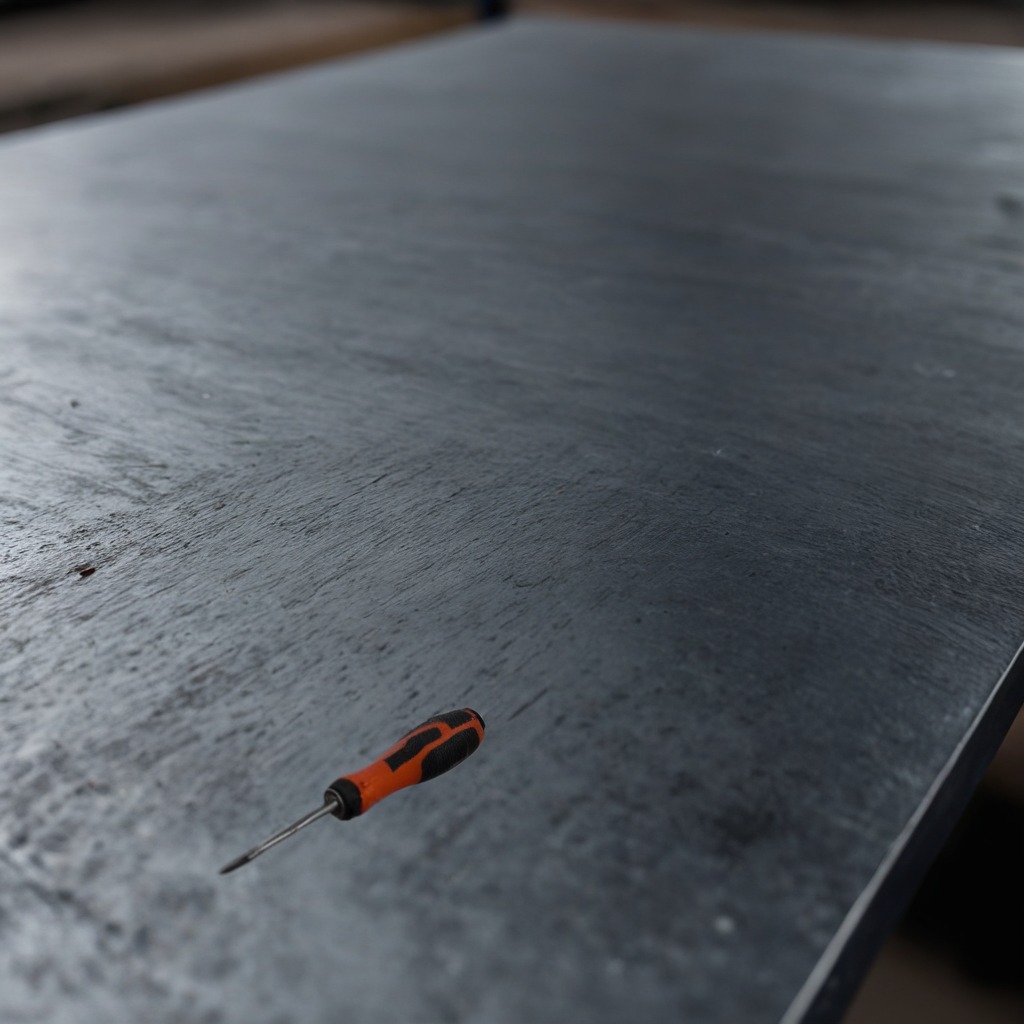
A screwdriver lying on a cold steel table in a mining workshop gritty textures